Question: Using lambda delegate Expression> - where my expression takes a Role object (POCO).
Looking to use that POCO Role object and map it to a data layer Role object with matching properties. To do that, I need to be able to get the Role object from the delegate.
Example:
'''
public List<Role> FindAll(Expression<Func<Role, bool>> filter)
'''
Calling this method like:
'''
FindAll(r => r.Name == role.Name);
'''
r is type Role, and within the FindAll function, I can see that filter has one parameter, as such:

Can I extract that object? And how?
I'm sure it MUST be doable, after all, linq does it internally all the time...
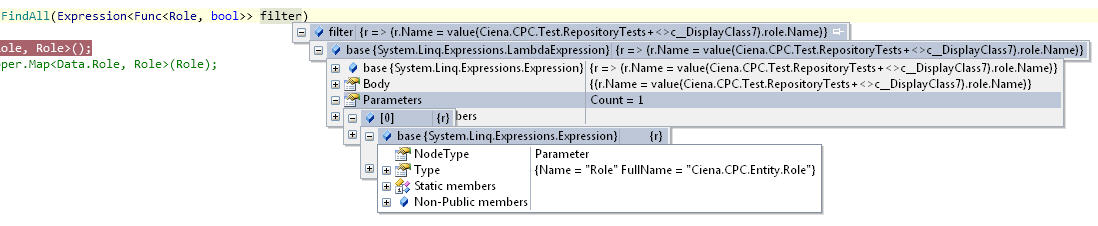
Answer: There are two roles here: 'r', which represents the filter parameter, and 'role', which is an object that is closed over by the lambda expression. I assume you mean you want a reference to the 'role' object, since you already found the 'ParameterExpression' which represents 'r'.
That object will be a 'ConstantExpression' whose type is 'Role', and it will be the value of the 'Expression' property of the 'MemberAccessExpression' which represents 'role.Name'. That will be the right-hand side of the 'BinaryOperator' expression representing the equality test, which serves as the 'Body' of the lambda expression.
Is that what you need?